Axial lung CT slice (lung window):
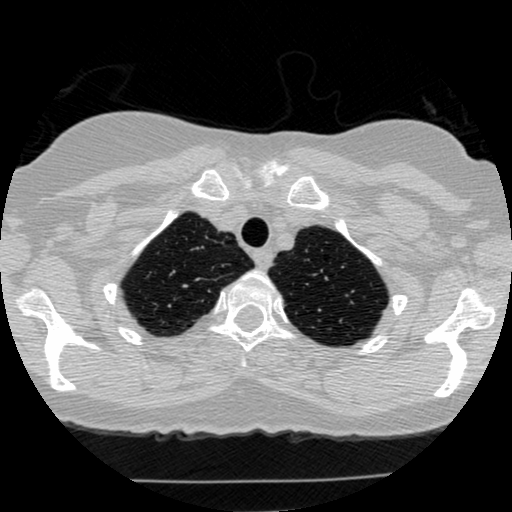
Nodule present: no